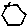
Label: hexagon